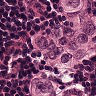
Metastatic tissue present: yes